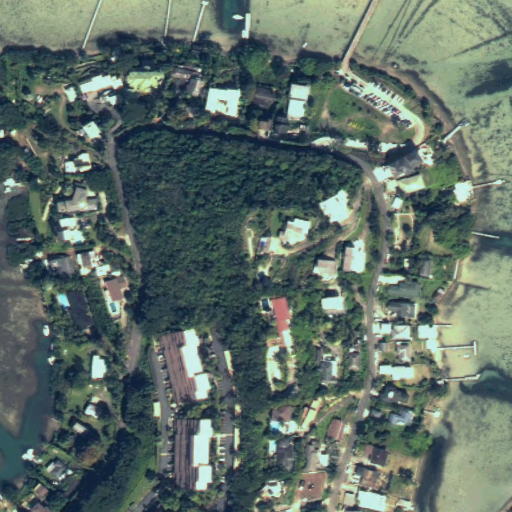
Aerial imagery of mountain in Hawaii named Pōhākea containing only unknown